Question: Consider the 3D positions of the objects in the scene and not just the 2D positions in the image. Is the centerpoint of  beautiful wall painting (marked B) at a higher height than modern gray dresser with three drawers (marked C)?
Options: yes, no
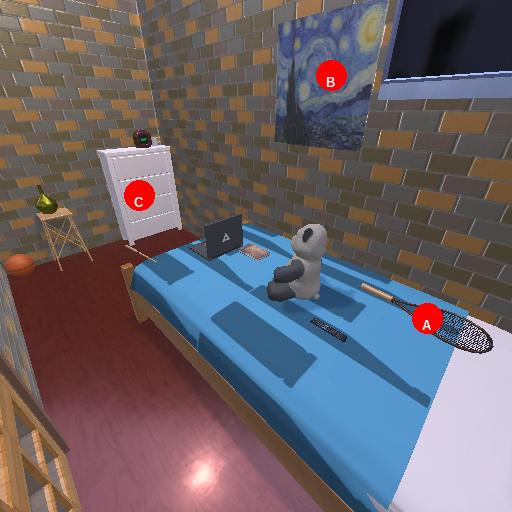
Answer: yes